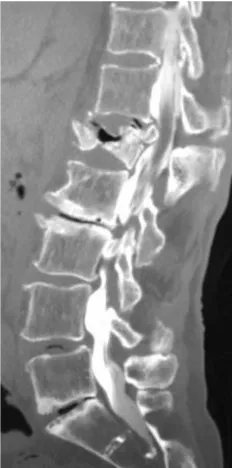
MRI and CT myelogram of the thoracolumbar spine. MRI of T2-weighted axial image at L1.
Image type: radiology (ct)